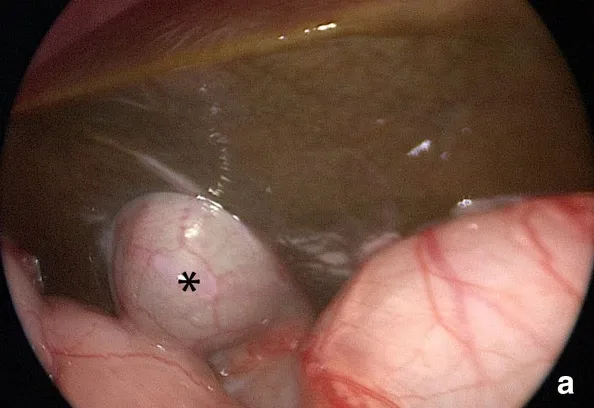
Intraoperative laparoscopic views of the gall bladder (asterisk) and liver surface , the gall bladder being grasped.
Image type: endoscopy (other_endoscopy)